Aerial crown-view tile of a tropical tree (Barro Colorado Island, Panama), acquired 20250818:
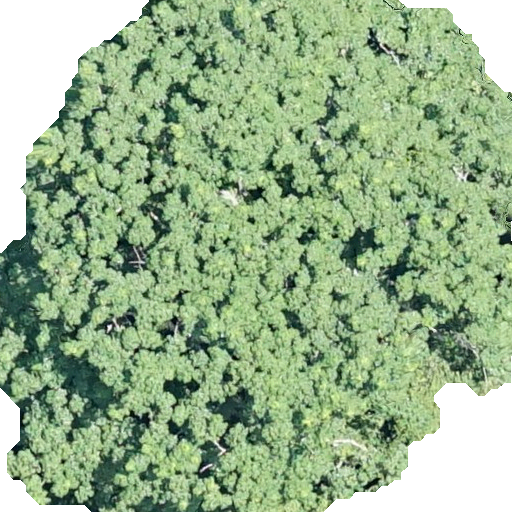
Species: Pseudobombax septenatum
GBIF accepted scientific name: Pseudobombax septenatum
Crown area: 356.3 m²